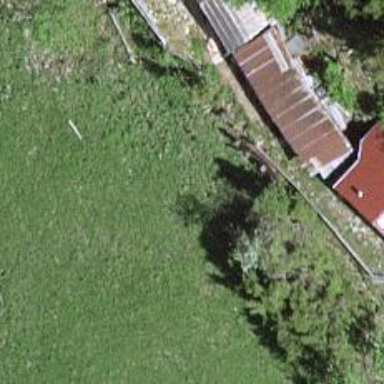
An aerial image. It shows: Isolated dwelling in remote location.